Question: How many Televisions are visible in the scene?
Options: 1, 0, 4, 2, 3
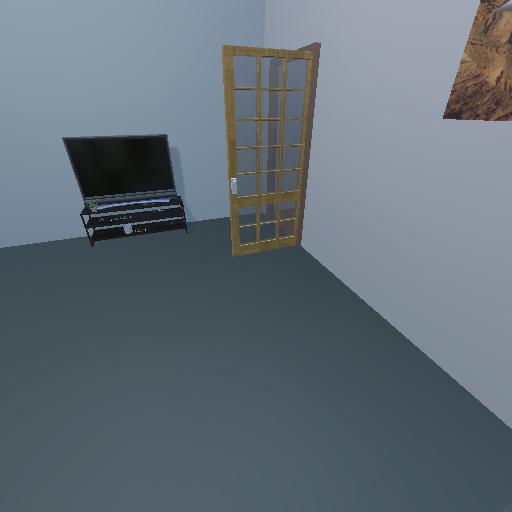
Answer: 1